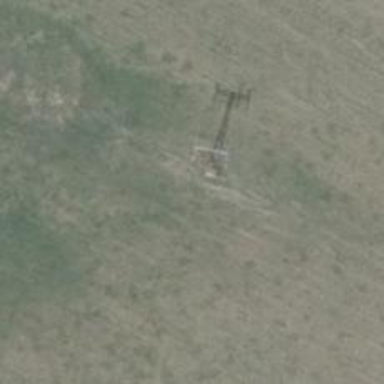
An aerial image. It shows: Power pole.